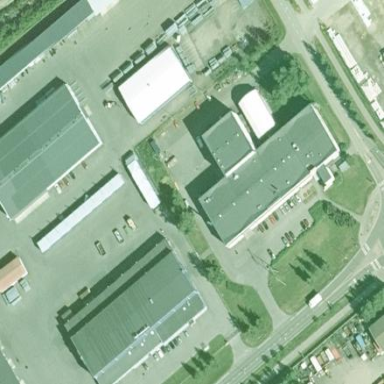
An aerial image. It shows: Industrial area.